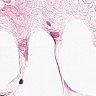
Metastatic tissue present: no